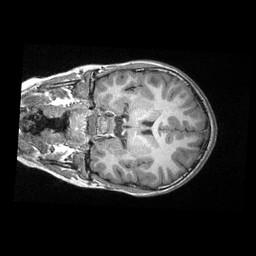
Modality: T1w
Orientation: coronal
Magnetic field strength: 3 T